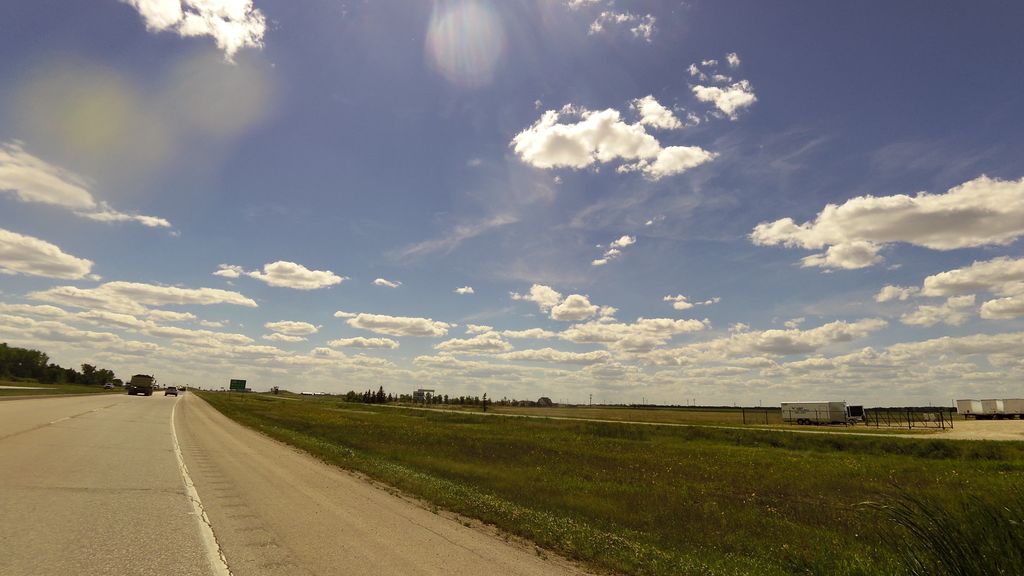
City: winnipeg